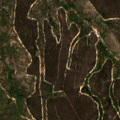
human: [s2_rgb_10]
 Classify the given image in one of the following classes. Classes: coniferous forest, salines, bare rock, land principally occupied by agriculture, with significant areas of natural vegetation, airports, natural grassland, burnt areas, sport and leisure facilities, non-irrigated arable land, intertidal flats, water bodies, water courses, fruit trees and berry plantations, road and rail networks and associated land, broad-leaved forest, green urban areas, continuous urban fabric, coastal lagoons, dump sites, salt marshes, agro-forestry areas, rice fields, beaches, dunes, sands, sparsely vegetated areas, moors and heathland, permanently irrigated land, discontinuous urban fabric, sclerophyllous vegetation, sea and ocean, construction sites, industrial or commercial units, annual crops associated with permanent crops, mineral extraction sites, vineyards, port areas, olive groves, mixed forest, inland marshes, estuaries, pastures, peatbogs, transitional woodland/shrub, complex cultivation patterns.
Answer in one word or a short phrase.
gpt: continuous urban fabric